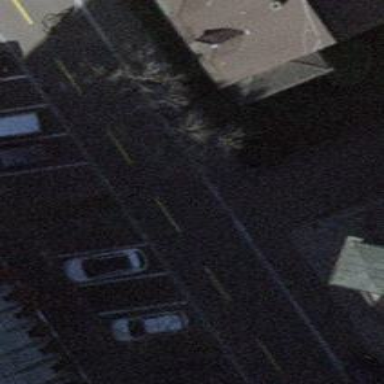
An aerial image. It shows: Unmarked crossing with traffic calming table on the road.